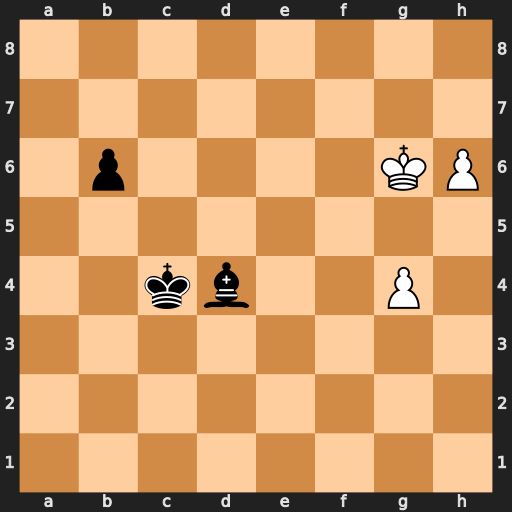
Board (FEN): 8/8/1p4KP/8/2kb2P1/8/8/8
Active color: w
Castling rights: -
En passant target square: -
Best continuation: g5 b5 Kh7 Kd3 g6